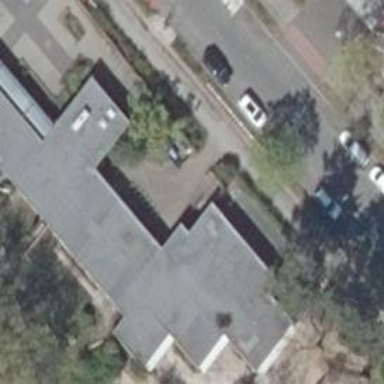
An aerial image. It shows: Kindergarten.